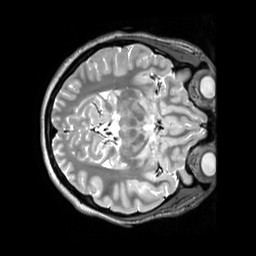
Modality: T2w
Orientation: axial
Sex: female
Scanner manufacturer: siemens
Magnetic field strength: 3 T
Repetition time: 3.2 s
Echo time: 0.409 s